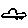
Label: car